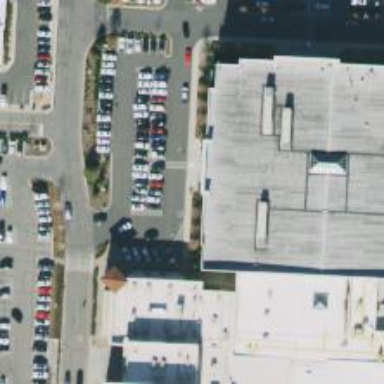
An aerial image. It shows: Parking space is available.